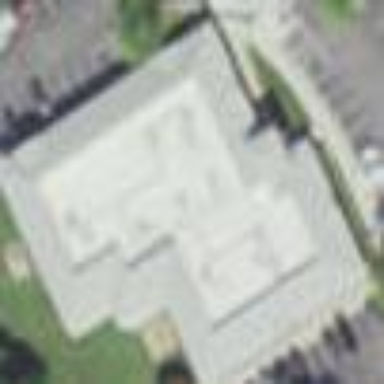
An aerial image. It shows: Building.